Question: I'm having a bit of trouble here, in our company we have a self rolled DA layer which uses self referencing generics. In Visual Studio 2010, the IDE was perfectly happy with this, however 2012 seems to be having difficulty, even though when we build, it succeeds.
Here is an example:

The DataObject definition is as follows:
'''
[TypeDescriptionProvider(typeof(HyperTypeDescriptor.HyperTypeDescriptionProvider))]
public class DataObject<T> :
INotifyPropertyChanged,
IDataErrorInfo,
IEditableObject,
IDataObject
where T :
DataObject<T>,
new()
'''
I realise it isn't the simplest of definitions, but its legal, and it builds perfectly fine.
However, this 'issue' causes intellisense to fail, as well as the 'Go To Definition' function, which needless to say is frustrating.
I've tried removing and re-adding the references, but the issue persists.
VS2010 is perfectly happy and is what I have gone back to using, VS2012 is very nice and responsive but if this issue persists its a deal breaker.
Anyone got any ideas?
---
Want to make a couple of things clear, this issue is an intermittent one (which is a pain as its really hard to track the root cause).
It breaks intellisense and 'go to definition' everywhere, not just for the class with the error.
I'll have a go at building a example solution to submit to connect, but time isn't on my side lately.
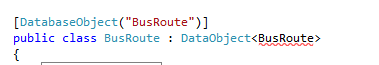
Answer: This can happen if you open the same solution/project with two instances of Visual Studio (even two Visual Studio 2010 for example). The Intellisense mechanism uses .NCB files that Visual Studio instances cannot really share. In this case, Intellisense behavior is strange.